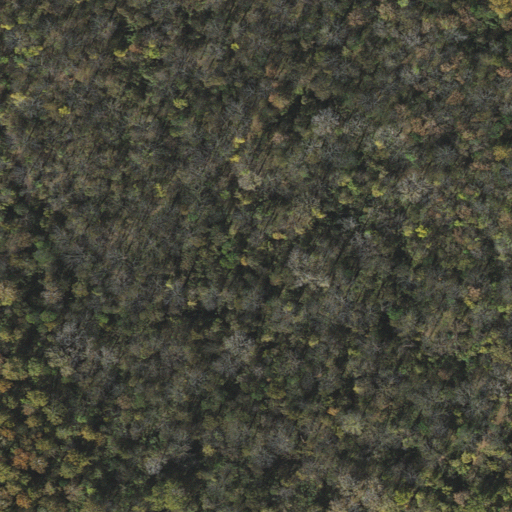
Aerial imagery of island in Arkansas named Peters Island containing only woody wetlands